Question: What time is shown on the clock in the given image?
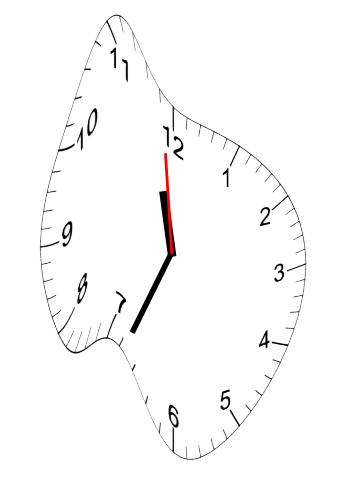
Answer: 11:33:59